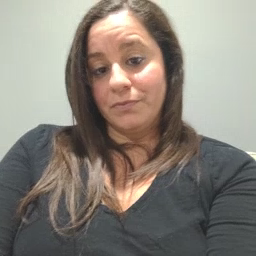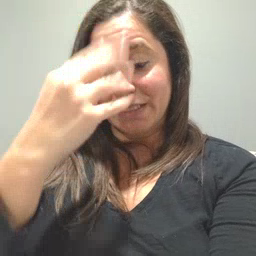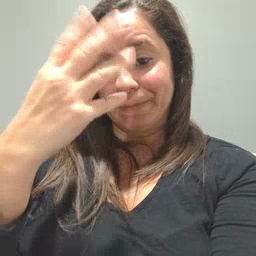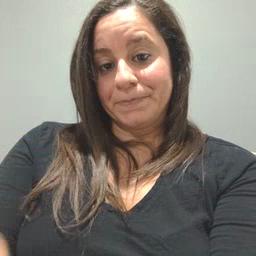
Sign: sleepy